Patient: sex F, age 56
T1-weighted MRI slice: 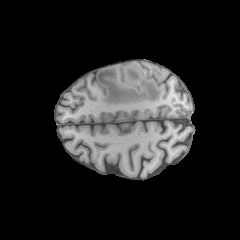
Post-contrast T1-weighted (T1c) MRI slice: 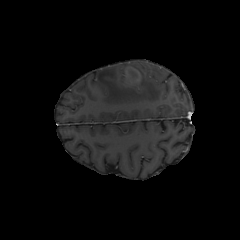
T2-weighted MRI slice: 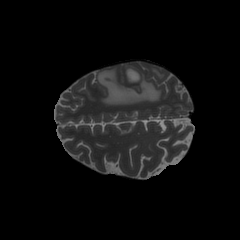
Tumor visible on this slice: yes
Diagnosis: Glioblastoma, IDH-wildtype
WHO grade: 4